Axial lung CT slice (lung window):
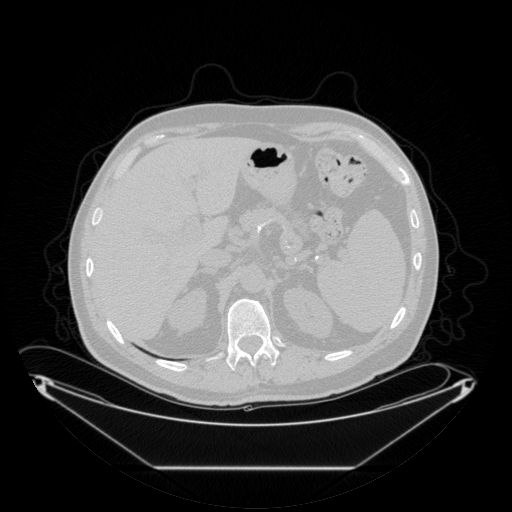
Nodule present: no